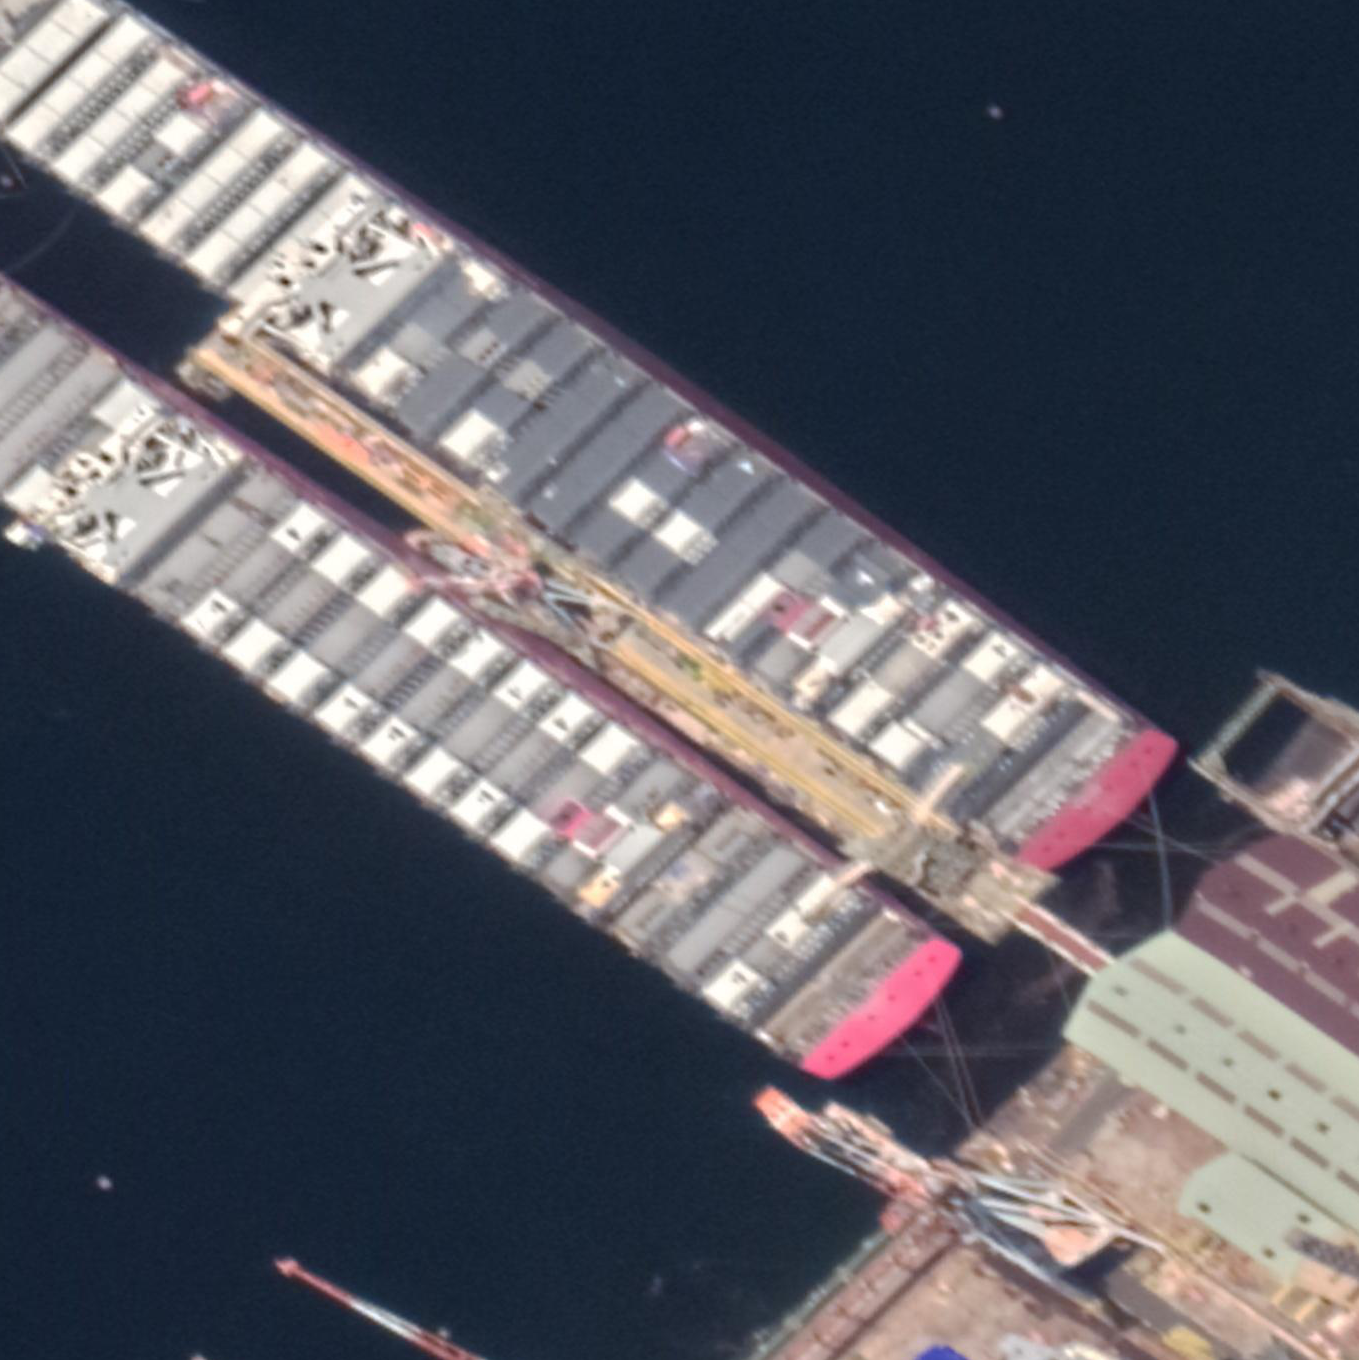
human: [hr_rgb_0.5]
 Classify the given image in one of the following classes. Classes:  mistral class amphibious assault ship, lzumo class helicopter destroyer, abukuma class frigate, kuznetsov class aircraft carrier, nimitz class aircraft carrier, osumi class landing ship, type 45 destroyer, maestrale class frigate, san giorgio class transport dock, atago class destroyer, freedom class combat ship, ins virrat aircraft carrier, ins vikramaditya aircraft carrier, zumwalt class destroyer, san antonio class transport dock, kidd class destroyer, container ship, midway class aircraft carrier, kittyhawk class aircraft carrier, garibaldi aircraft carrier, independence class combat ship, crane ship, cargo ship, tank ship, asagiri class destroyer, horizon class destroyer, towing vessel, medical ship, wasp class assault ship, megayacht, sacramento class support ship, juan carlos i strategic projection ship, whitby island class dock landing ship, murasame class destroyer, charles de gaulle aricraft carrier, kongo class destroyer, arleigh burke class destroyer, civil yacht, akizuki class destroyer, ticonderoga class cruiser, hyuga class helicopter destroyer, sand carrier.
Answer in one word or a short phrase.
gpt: Cargo ship